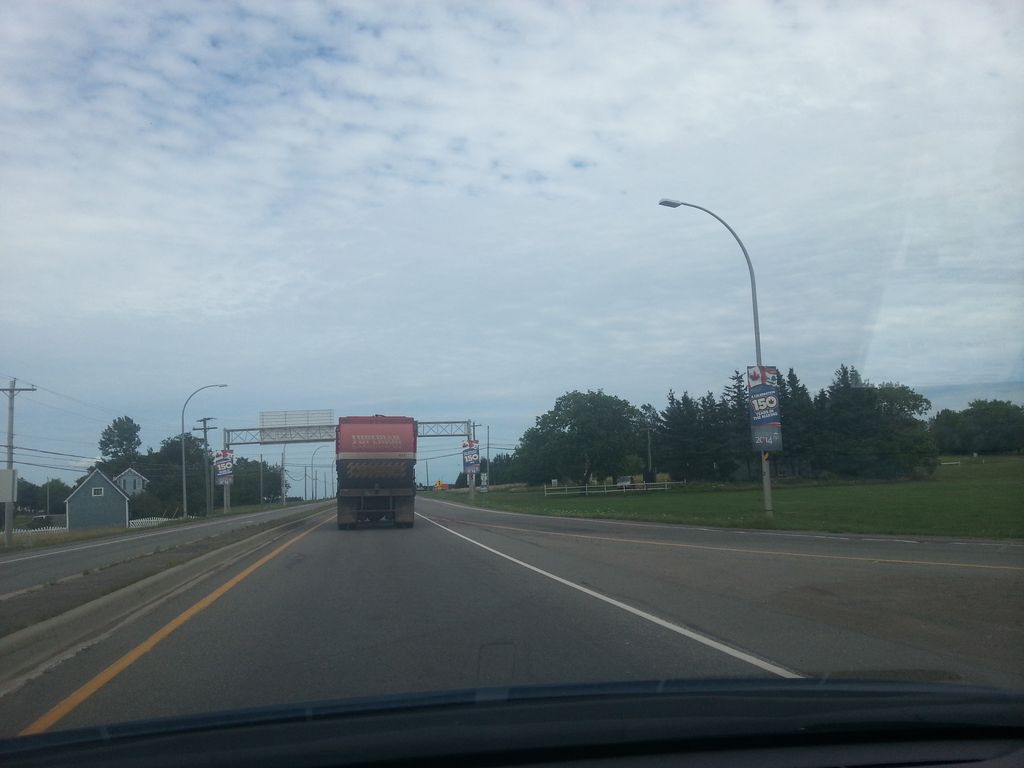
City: charlottetown